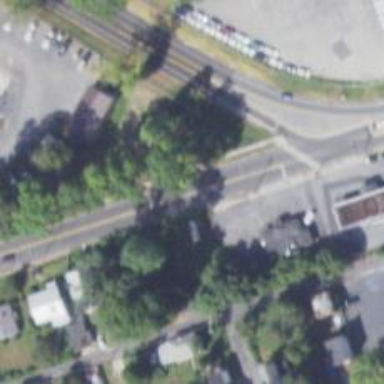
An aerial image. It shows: Asphalt road with primary designation. There is sidewalk on the left side.